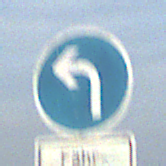
Verkehrszeichen: VorgeschriebeneFahrtrichtungLinks
Zusatzzeichen unten: SonstigeFahrzeugePersonengruppenFrei4
Umgebung: Outdoor, Nature
Tageszeit: SunriseSunset
Wetter: PartlyCloudy
Licht: Natural
Jahreszeit: NotSpecified
Kontrast: MediumContrast